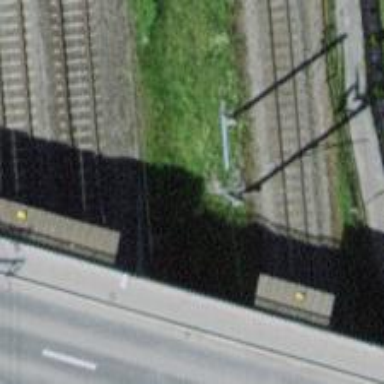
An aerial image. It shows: Power pole.